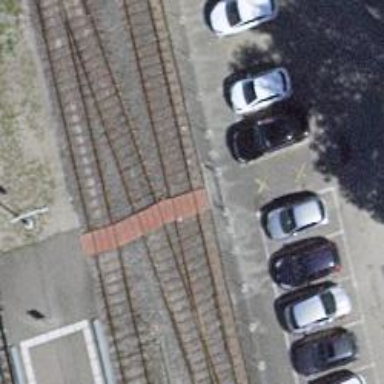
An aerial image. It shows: Rail yard with electrified rails and single track.